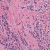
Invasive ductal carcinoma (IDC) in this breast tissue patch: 1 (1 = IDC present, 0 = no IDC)